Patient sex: F
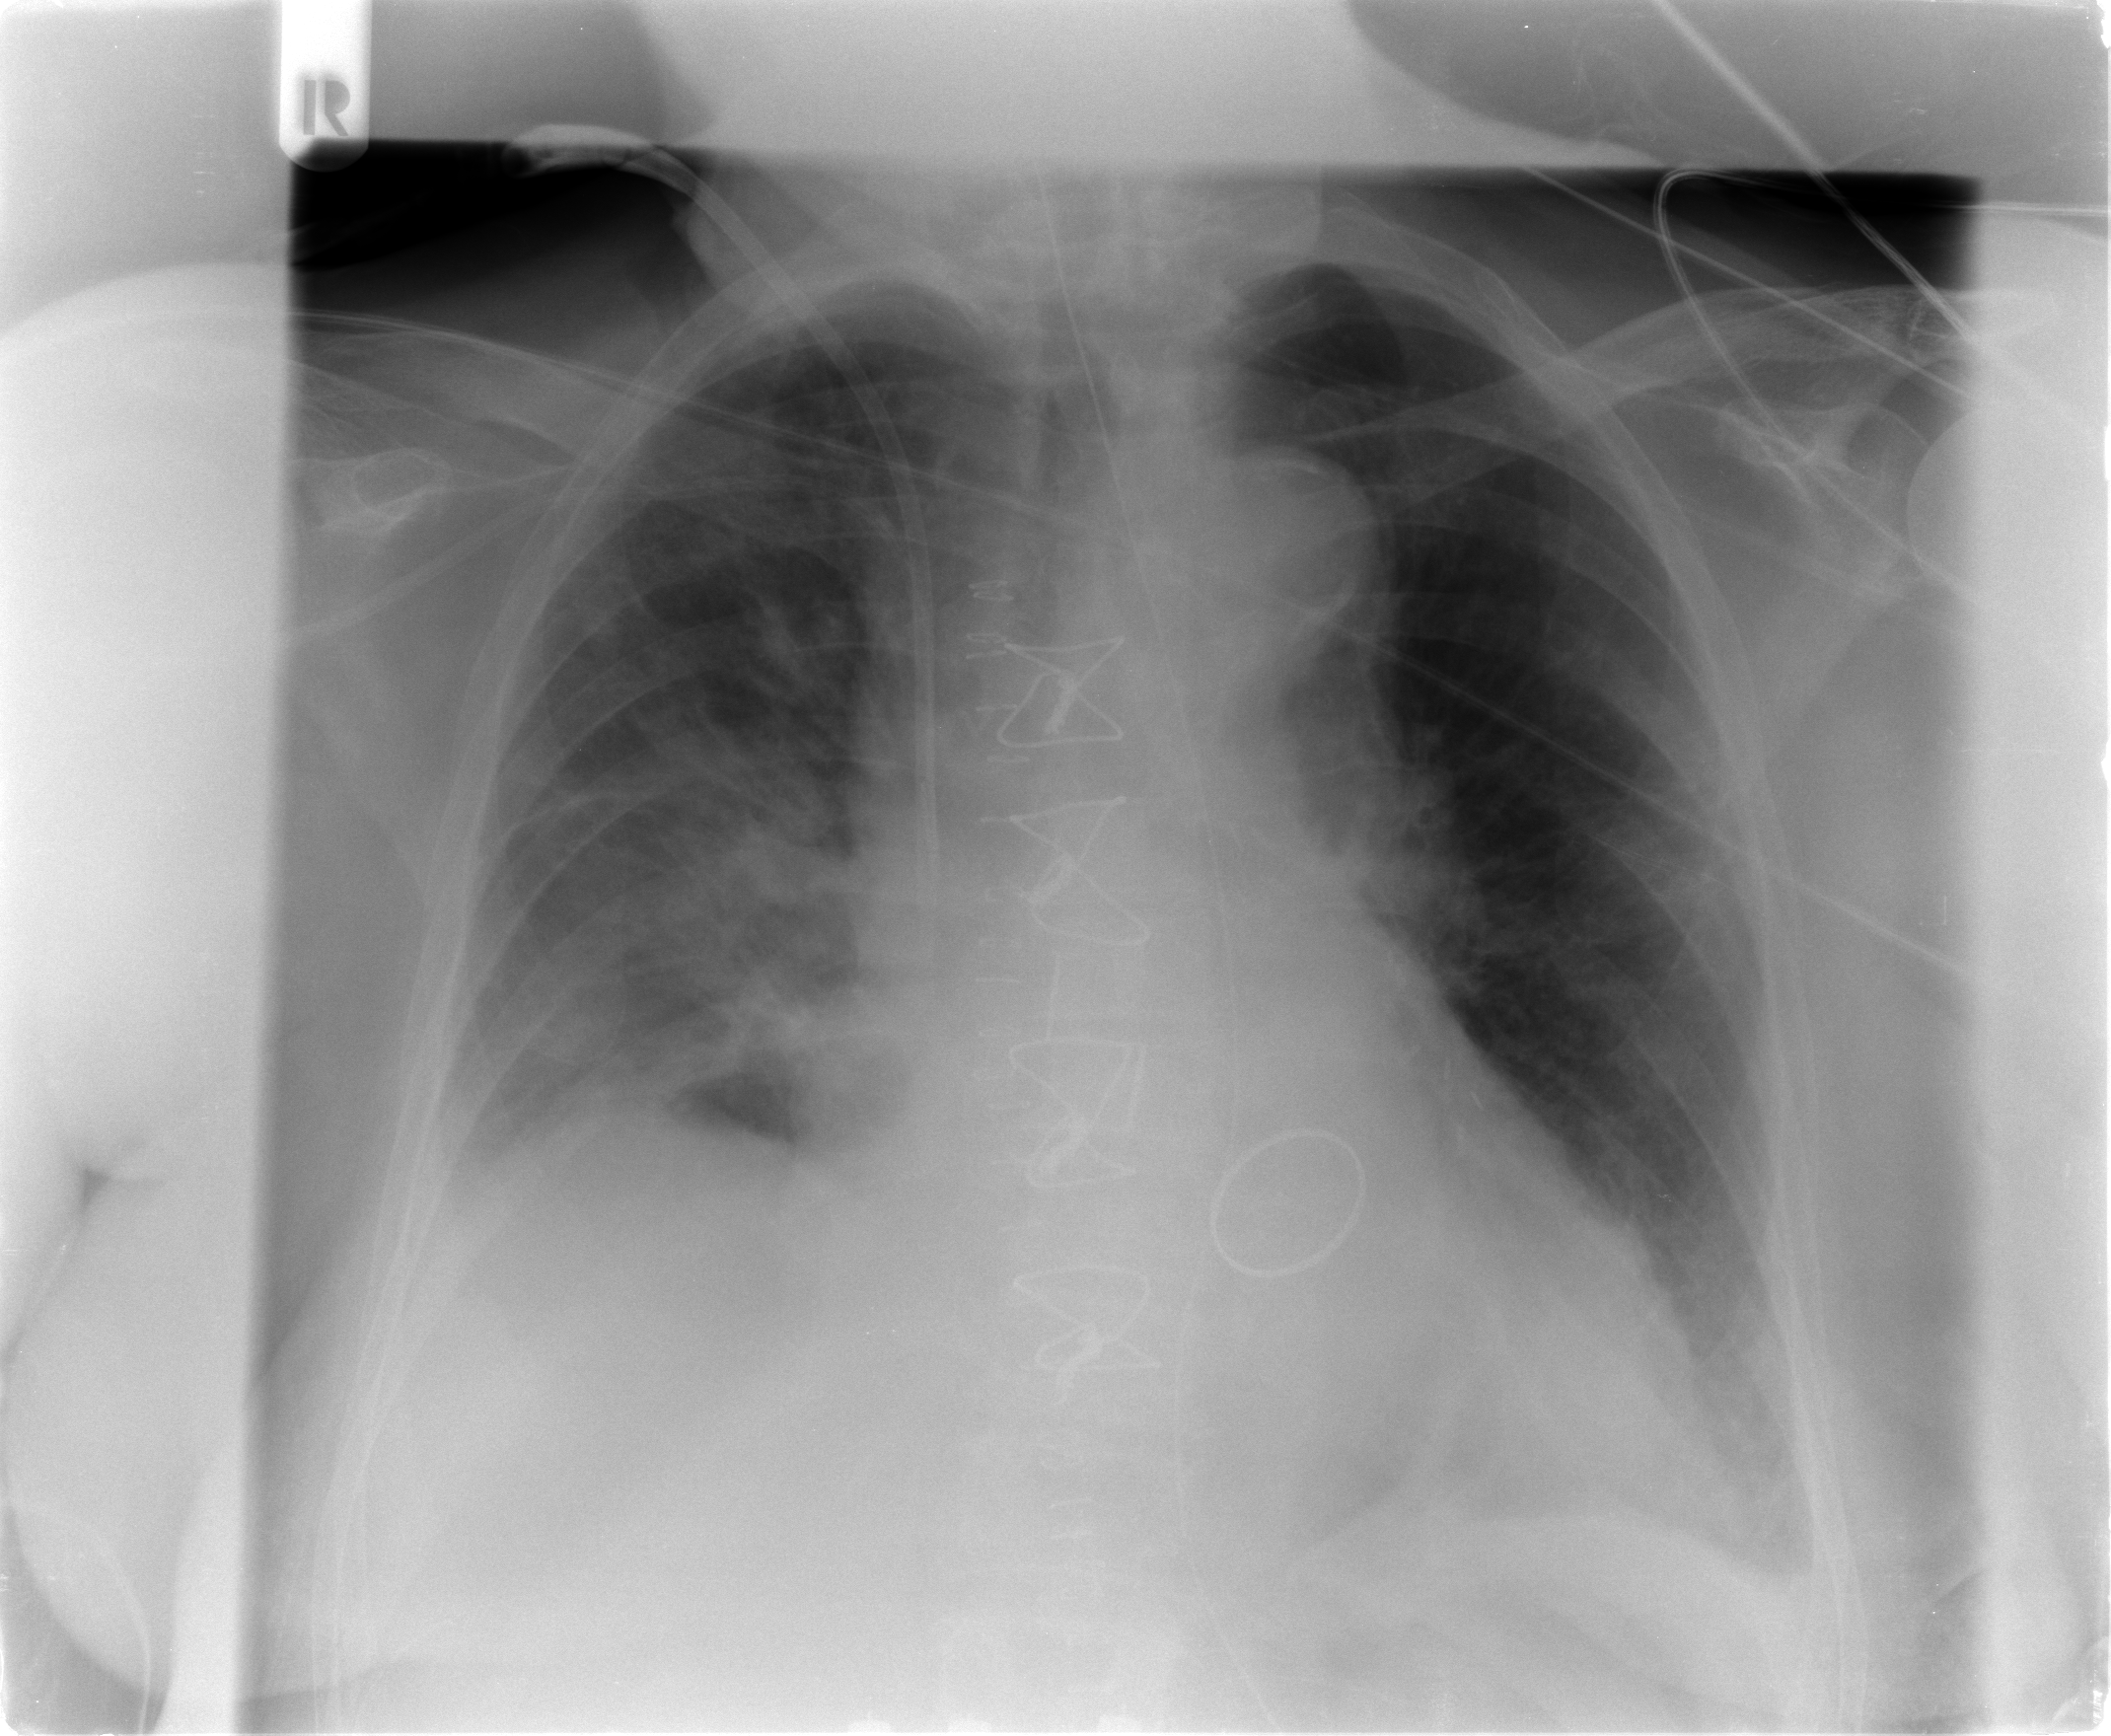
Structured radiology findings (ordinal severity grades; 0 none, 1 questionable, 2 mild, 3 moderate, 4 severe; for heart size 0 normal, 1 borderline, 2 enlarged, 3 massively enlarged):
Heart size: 2
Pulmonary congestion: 3
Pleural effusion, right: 1
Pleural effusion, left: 1
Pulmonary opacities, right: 2
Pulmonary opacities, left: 1
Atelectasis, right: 2
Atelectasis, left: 2